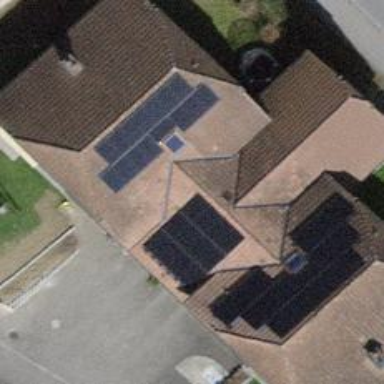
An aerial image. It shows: Solar power generator using photovoltaic panels.